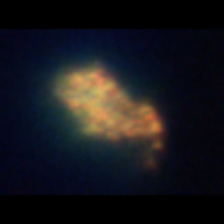
Taxon: Unknown_detritus
Group: Unknown